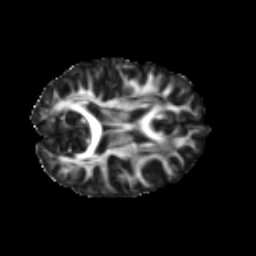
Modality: FA
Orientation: axial
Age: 27
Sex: female
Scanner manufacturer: ge
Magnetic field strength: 3 T
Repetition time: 7.8 s
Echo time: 0.0608 s